Question: hi; how to use wcf service in jquery html application as remote or local? i have been prepared a wcf service. i would like to use in html file by jquery ajax method. Any error not return.
WCF Side in vs 2010:
'''
public class Service1 : IService1
{
public string GetData(int value)
{
return string.Format("You entered: {0}", value);
}
'''
HTML in aptana studio:

Code:
'''
<script src="http://ajax.googleapis.com/ajax/libs/jquery/latest/jquery.js"></script>
'''
'''
$(document).ready(function() {
$("#sayHelloButton").click(function(){
alert("fsf");
$.ajax({
type: "POST",
url: "Service1.svc/GetData",
data: "{'id': '" + 1 + "'}",
contentType: "application/json; charset=utf-8",
dataType: "json",
success: function(msg) {
AjaxSucceeded(msg);
},
error: AjaxFailed
});
});
});
function AjaxSucceeded(result) {
alert(result.d);
}
function AjaxFailed(result) {
alert(result.status + ' ' + result.statusText);
}
'''
# test
Click me
Home
<URL>
'''
<div>
</div>
<footer>
<p>&copy; Copyright by yusufkaratoprak</p>
</footer>
'''
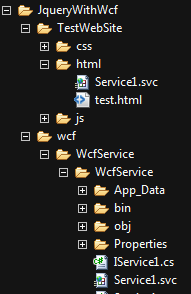
Answer: There are couple of steps that needs to be performed in the .CS file-
Step 1. Decorate GetData method with 'WebInvoke' attribute.
'''
[WebInvoke(Method="POST", UriTemplate="/GetData", RequestFormat=WebMessageFormat.Json, ResponseFormat=WebMessageFormat.Json)]
public string GetData(int value)
{
return string.Format("You entered: {0}", value);
}
'''
Step 2. Add WebHttpBehavior to the endpoint either through config or through or through code.
'''
ServiceEndpoint ep = //your hosting endpoint
//Add behaviors to the endpoint
ep.EndpointBehaviors.Add(new WebHttpBehavior());
'''
Step 3. In $.ajax method use complete url of the service along with method name.
'''
$.ajax({
type: "POST",
url: "http://localhost/Service1.svc/GetData",
data: "{'id': '" + 1 + "'}",
contentType: "application/json; charset=utf-8",
dataType: "json",
success: function(msg) {
AjaxSucceeded(msg);
},
error: AjaxFailed
});
'''